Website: apple
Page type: billing-address
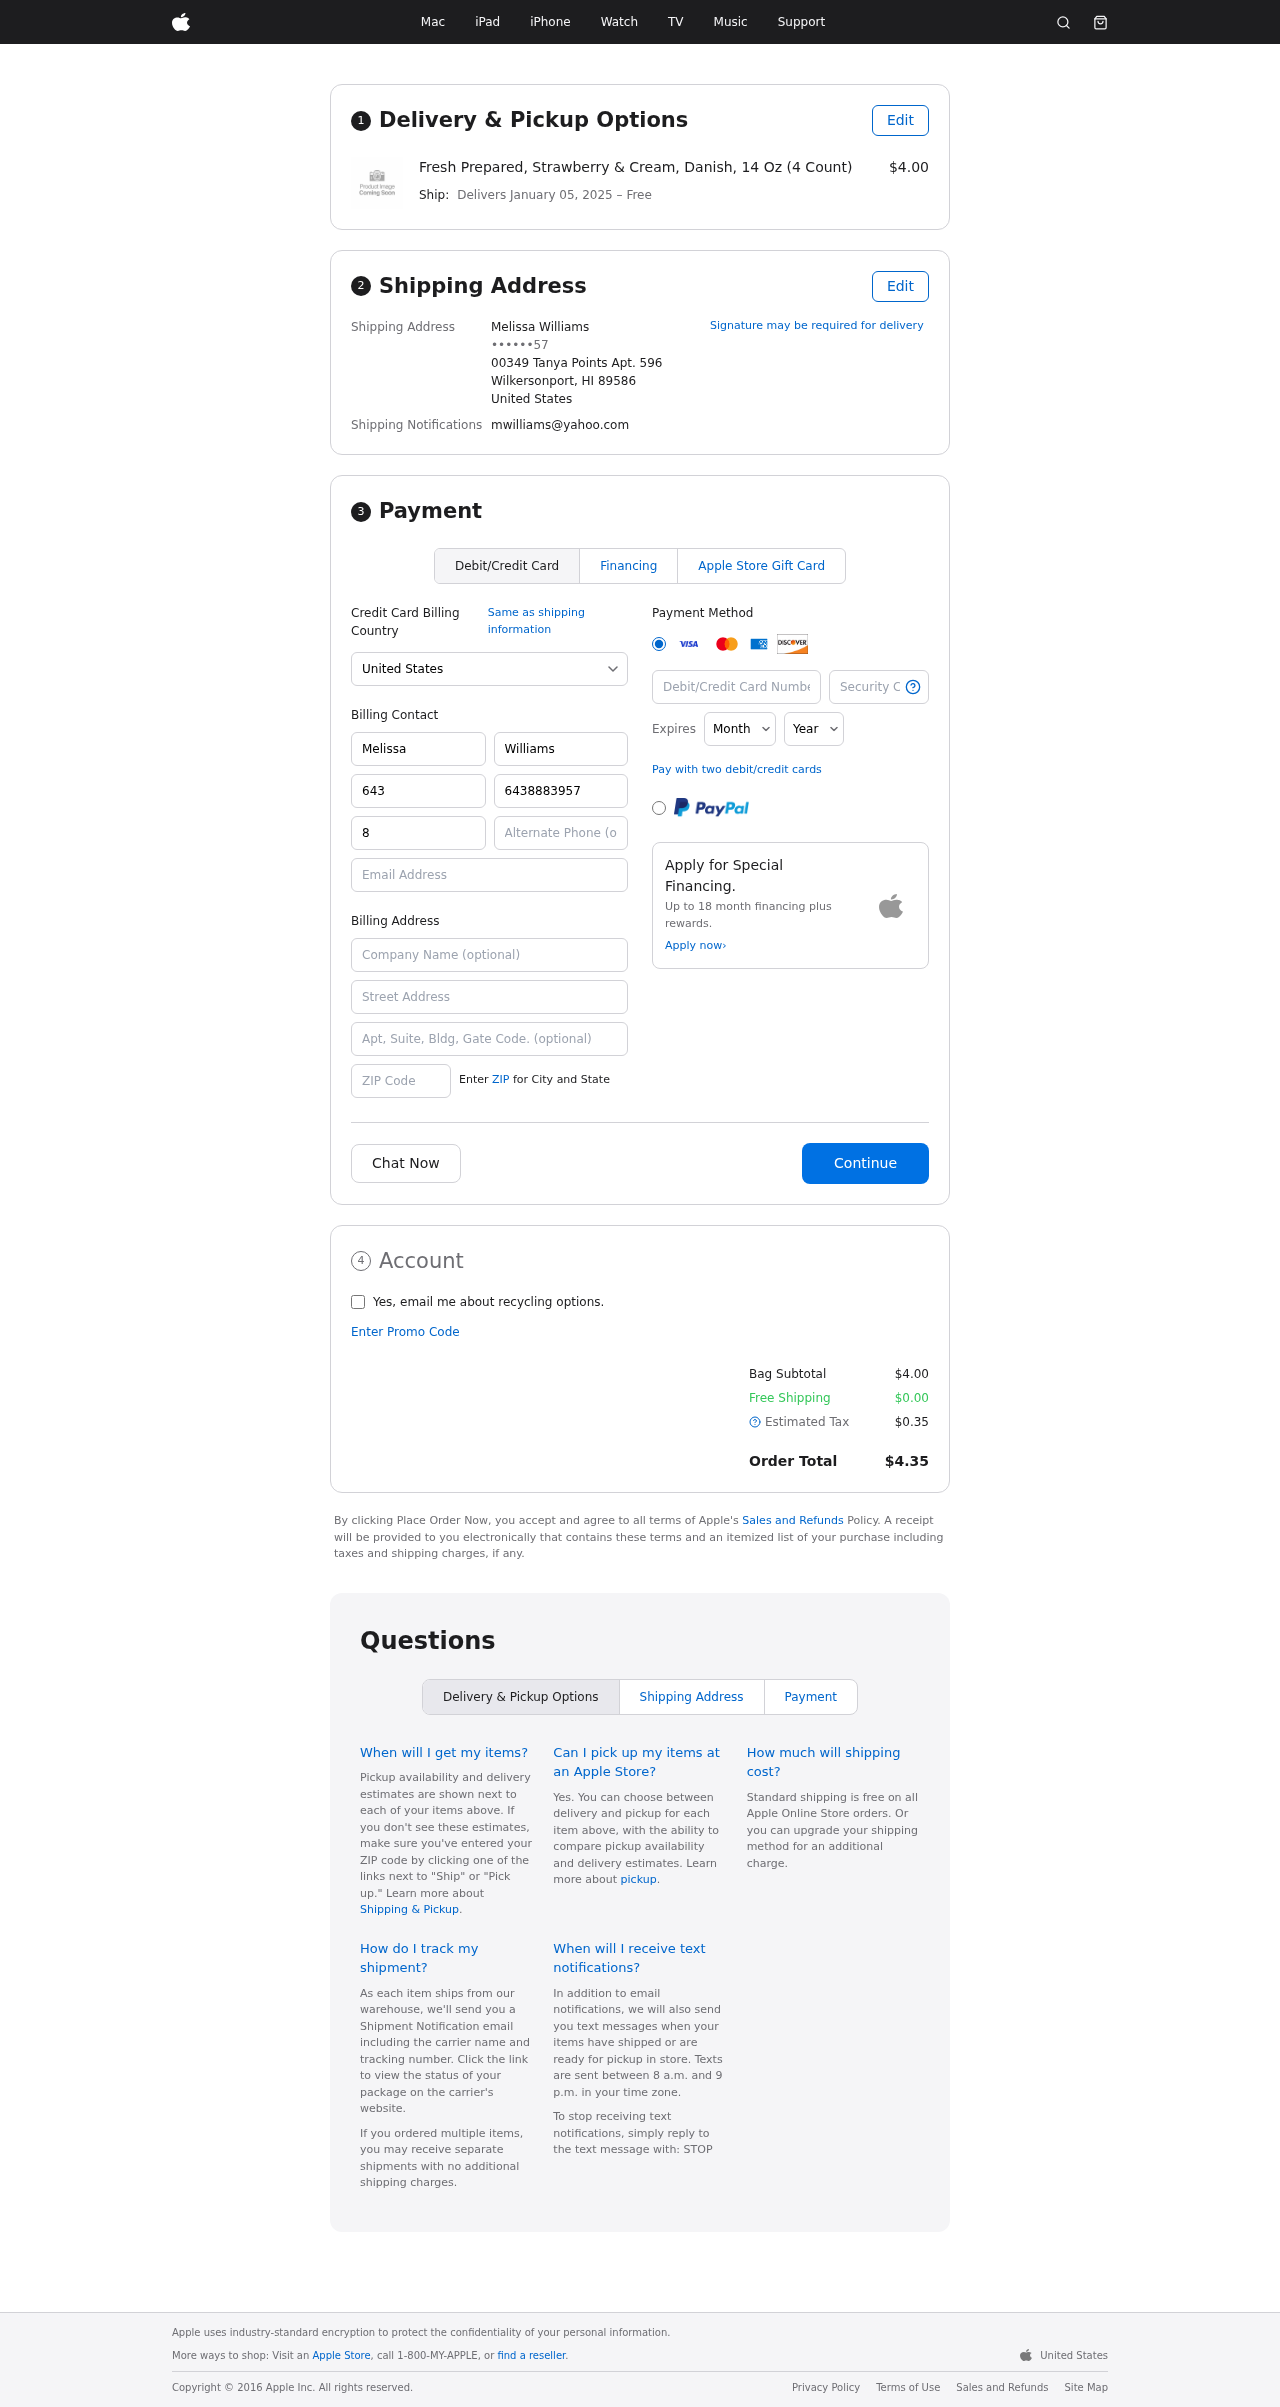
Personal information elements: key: PII_CARD_CVV
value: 2128
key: PII_CARD_EXPIRY_MONTH
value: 12
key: PII_CARD_EXPIRY_YEAR
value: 27
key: PII_CARD_NUMBER
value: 3709 2988 7582 940
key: PII_CITY_STATE_ZIP
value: Wilkersonport, HI 89586
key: PII_COUNTRY
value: United States
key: PII_EMAIL
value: mwilliams@yahoo.com
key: PII_FULLNAME
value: Melissa Williams
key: PII_STREET
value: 00349 Tanya Points Apt. 596
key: PII_PHONE_MASKED
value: ••••••57
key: PII_BILLING_FIRSTNAME
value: Melissa
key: PII_BILLING_LASTNAME
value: Williams
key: PII_BILLING_PHONE_AREA
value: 643
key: PII_BILLING_PHONE
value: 6438883957
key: PII_BILLING_PHONE_ALT_AREA
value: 884
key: PII_BILLING_PHONE_ALT
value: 8846867205
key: PII_BILLING_EMAIL
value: mwilliams@yahoo.com
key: PII_BILLING_STREET
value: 00349 Tanya Points Apt. 596
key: PII_BILLING_STREET2
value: Suite 316
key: PII_BILLING_POSTCODE
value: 89586
Product elements: key: PRODUCT1_NAME
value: Fresh Prepared, Strawberry & Cream, Danish, 14 Oz (4 Count)
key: PRODUCT1_PRICE
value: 4
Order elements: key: ORDER_DELIVERY_DATE
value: January 05, 2025
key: ORDER_SUBTOTAL
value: $4.00
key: ORDER_SHIPPING_COST
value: $0.00
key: ORDER_TAX
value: $0.35
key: ORDER_TOTAL
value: $4.35